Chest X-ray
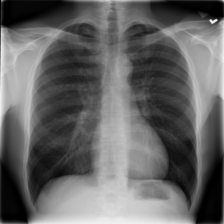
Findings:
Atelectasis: negative
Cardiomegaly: negative
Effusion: negative
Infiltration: negative
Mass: negative
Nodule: negative
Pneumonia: negative
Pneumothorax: negative
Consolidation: negative
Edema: negative
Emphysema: negative
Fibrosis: negative
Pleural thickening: negative
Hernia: negative